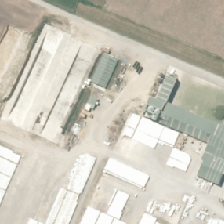
Land cover: urban_build_up